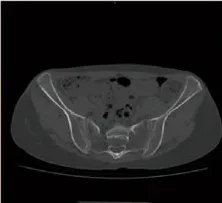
Physical examination, MRI, and CT imaging of the proband. CT for the sacroiliac joint.
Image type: radiology (ct)